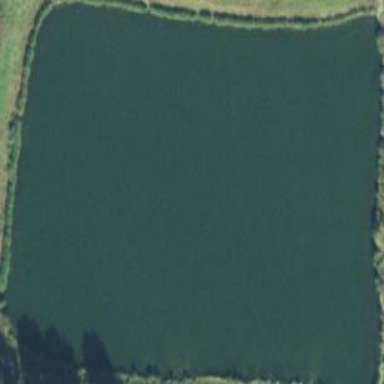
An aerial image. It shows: Pond surrounded by natural water.